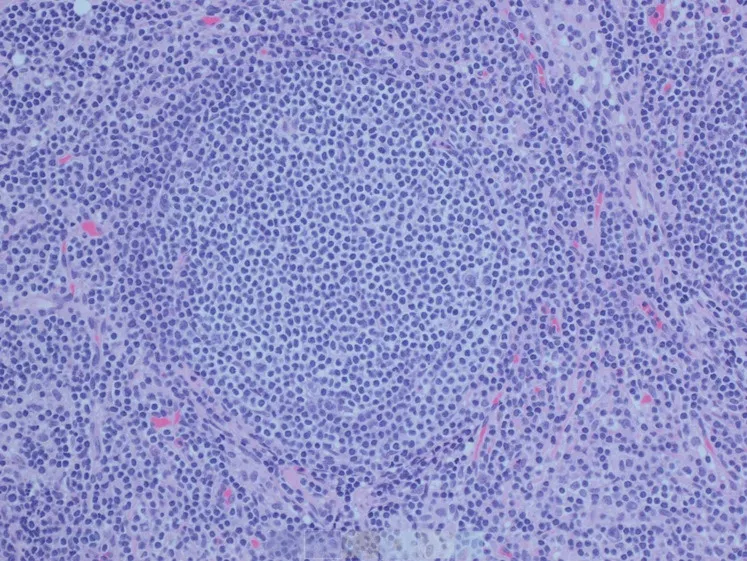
High power, mesenteric excisional lymph node biopsy.
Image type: pathology (h&e)